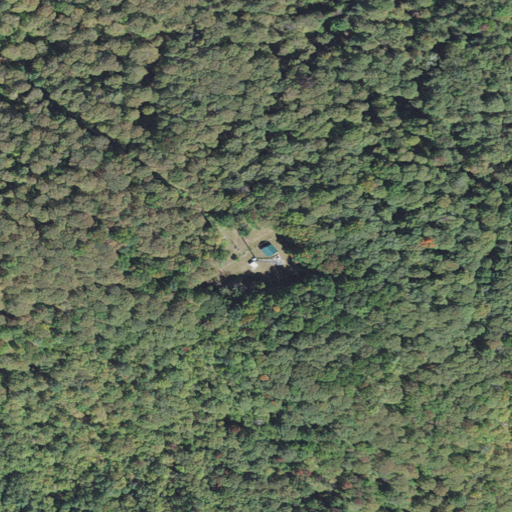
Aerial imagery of mountain in Vermont named Cobble Hill containing deciduous forest, mixed forest, open development, and evergreen forest